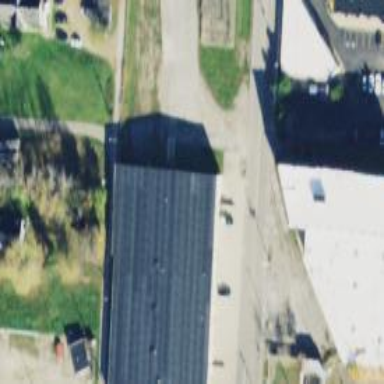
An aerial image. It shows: Commercial building.